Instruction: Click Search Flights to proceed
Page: home
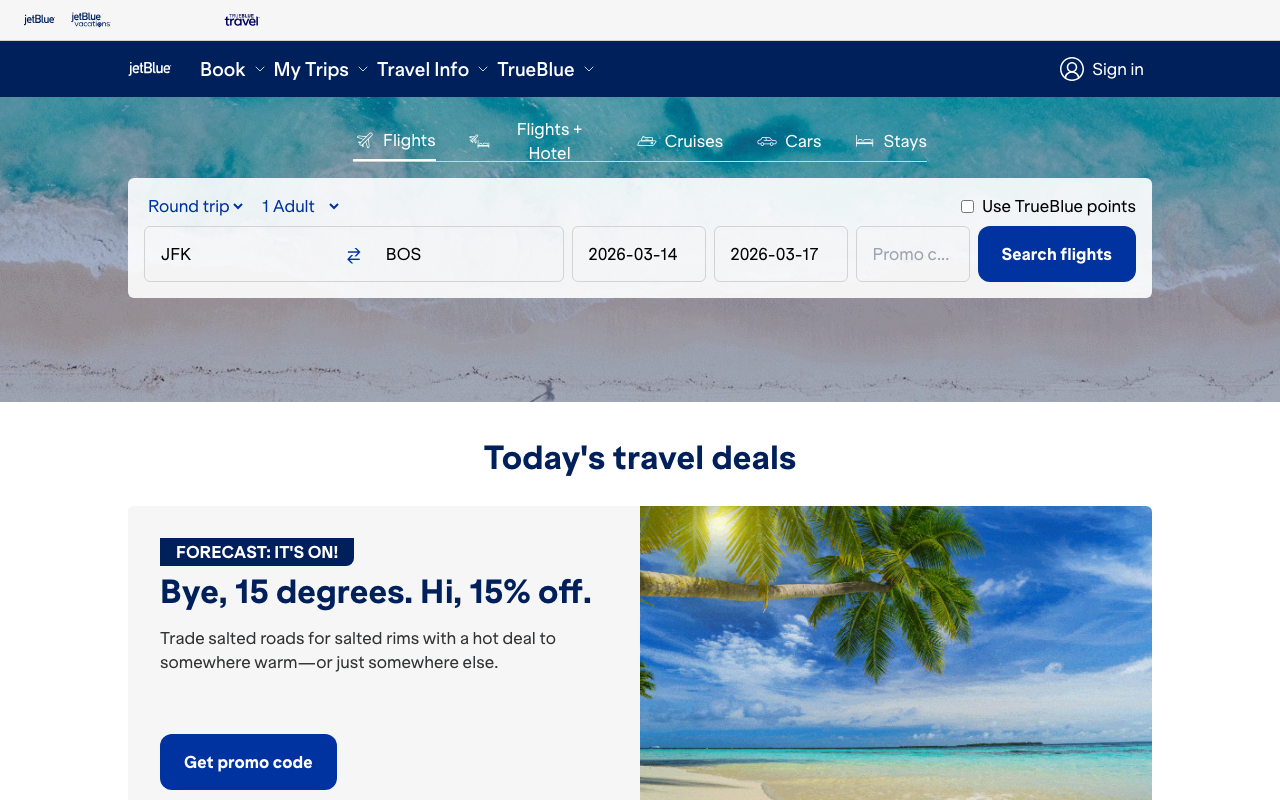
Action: click